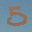
Label: 5